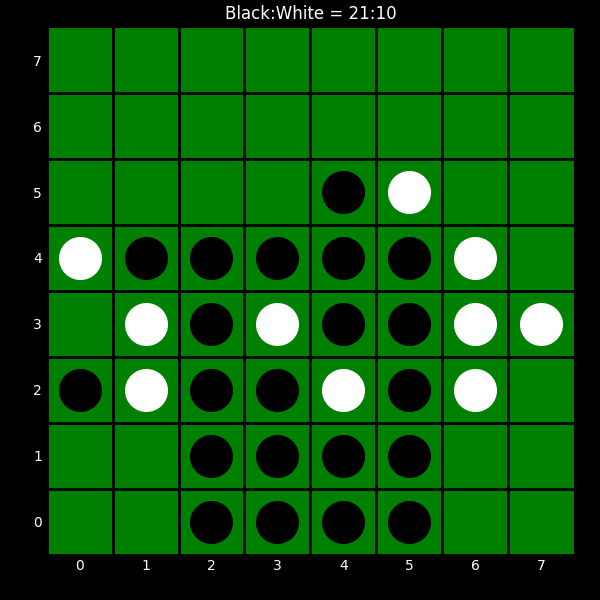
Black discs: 21
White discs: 10